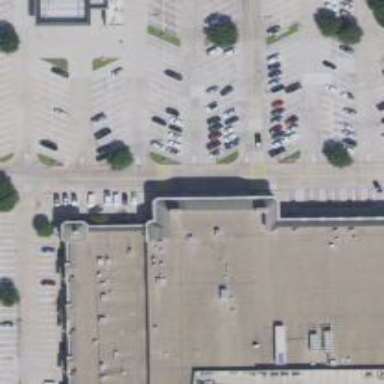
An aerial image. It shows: Retail building housing supermarket.